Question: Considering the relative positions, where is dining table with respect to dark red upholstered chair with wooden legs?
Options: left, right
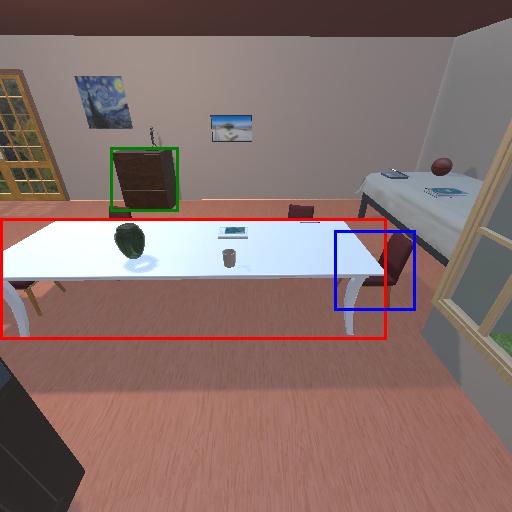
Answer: left